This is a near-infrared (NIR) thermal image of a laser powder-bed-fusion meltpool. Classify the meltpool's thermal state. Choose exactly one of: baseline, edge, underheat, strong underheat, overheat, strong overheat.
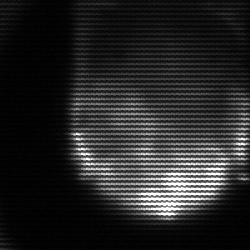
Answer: strong underheat